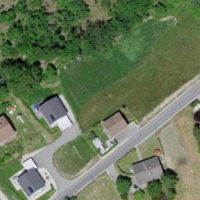
EUNIS habitat code: 52
Species observed at this site:
Ononis natrix